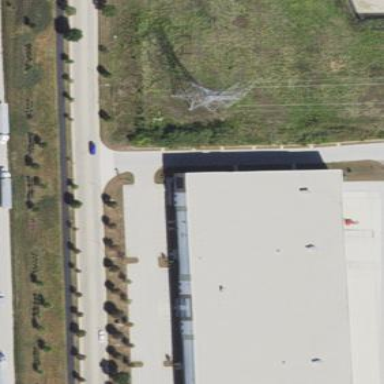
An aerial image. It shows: Warehouse building.